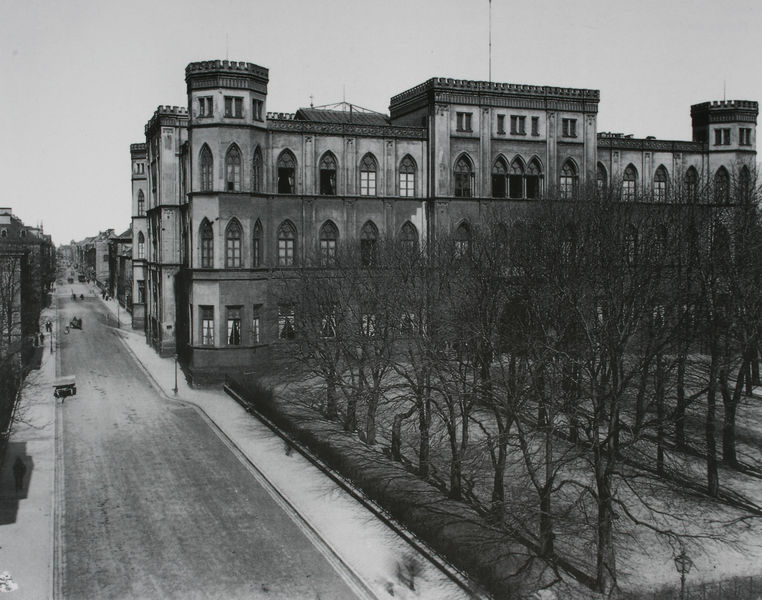
Titel: Ansicht von der Briennerstraße, Ecke Türkenstraße
Künstler: Friedrich von Gärtner
Standort: München
Institution: Wittelsbacher Palast
Schlagwörter: baum, himmel, schatten, weiß, bäume, menschen, stadt, äste, fenster, grau, laterne, licht, paris, schwarz, strasse, säulen, zeichnung, dach, gebäude, haus, park, schloss, schnee, weg, zaun, alt, architektur, bild, ferne, häuser, weite, front, gotik, traurig, karren, turm, balkon, düster, ansicht, bogen, fassade, schule, leer, modern, dächer, giebel, allee, baumreihe, kahl, backstein, winter, kutschen, auto, wagen, empty, streng, zinnen, foto, fotografie, luftaufnahme, bögen, erker, burg, bürgersteig, gehsteig, türme, münchen, palast, balustrade, trostlos, schwarz-weiß, gehweg, arkaden, photo, alleen, anhänger, spitzbogen, spitzbögen, building, street, historismus, haüser, einfahrt, geschosse, achse, snow, fotographie, stockwerke, geometrie, autos, fahrzeug, geschoss, kaserne, profanbau, neugotik, spitzbogenfenster, bastion, baumreihen, eckansicht, hommel, photograph, daach, vergangen, wzweige, black and white, snpw